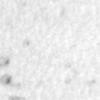
Label: no_change